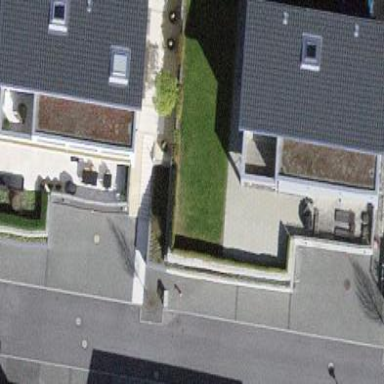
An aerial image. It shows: Simple and straightforward house.